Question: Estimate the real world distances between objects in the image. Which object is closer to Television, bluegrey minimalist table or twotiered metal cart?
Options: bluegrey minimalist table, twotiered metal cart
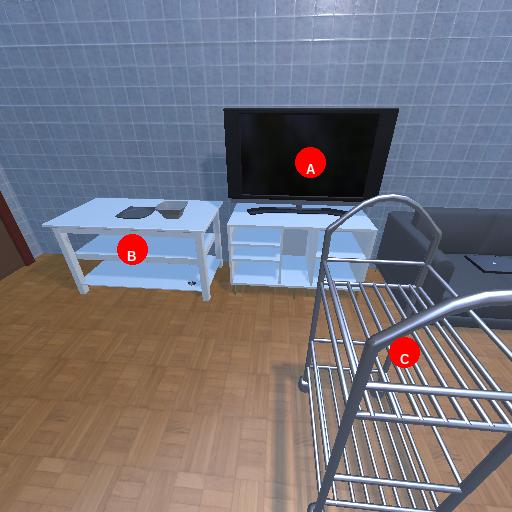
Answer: bluegrey minimalist table